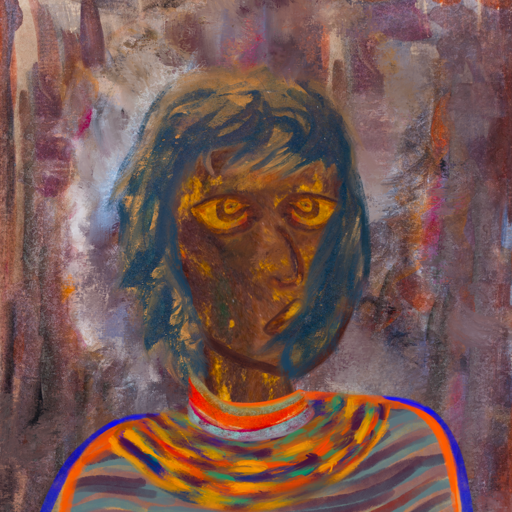
Background: Hypocrite, Head And Neck Side: Comrade, Face Side: Comrade, Bust: Experience, Hair Side: In_The_Sun, Head Accessory: Blank, Second Necklace: An_Impression_2, Necklace: Sisters, Baby: Blank